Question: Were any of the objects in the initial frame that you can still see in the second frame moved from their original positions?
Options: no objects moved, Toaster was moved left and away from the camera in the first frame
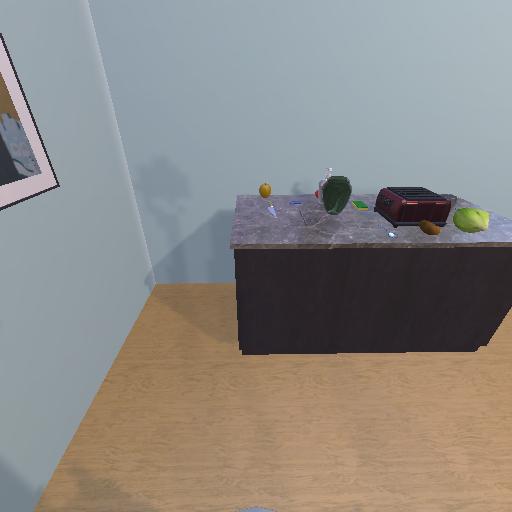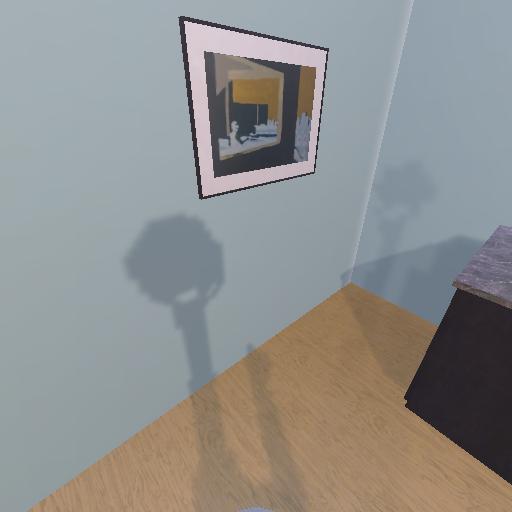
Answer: no objects moved